Question: I am trying to do some angular code analysis. In that way I need to get a list of all the declared modules in the webpage.
I could not find how to do it with the angular API (<URL>
EDITS:
- <URL>
Here is an example from wikipedia:

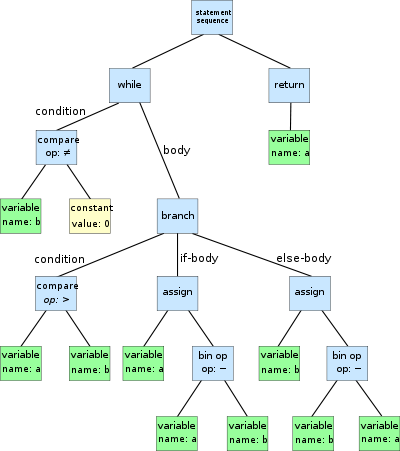
Answer: No, Chrome's V8 does not expose any internals as part of <URL>.
What you see in Dev Tools is about the limit of what is exposed.
You'll need to re-parse it yourself or use a modified version of Chromium that exposes the information you need.